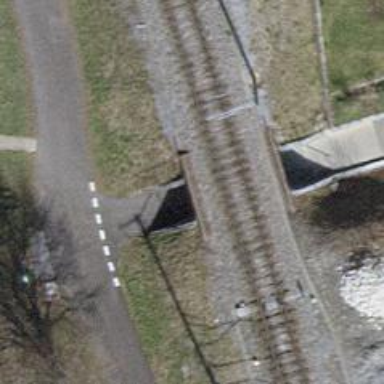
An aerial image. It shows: Single railway track with electrification through contact line.